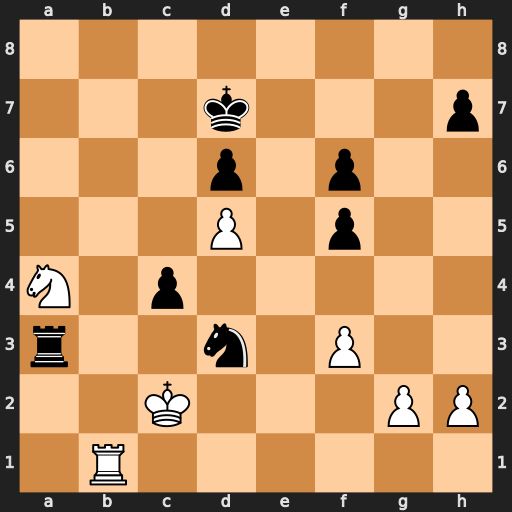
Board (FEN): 8/3k3p/3p1p2/3P1p2/N1p5/r2n1P2/2K3PP/1R6
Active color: w
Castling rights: -
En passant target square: -
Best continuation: Nb6+ Kd8 Nxc4